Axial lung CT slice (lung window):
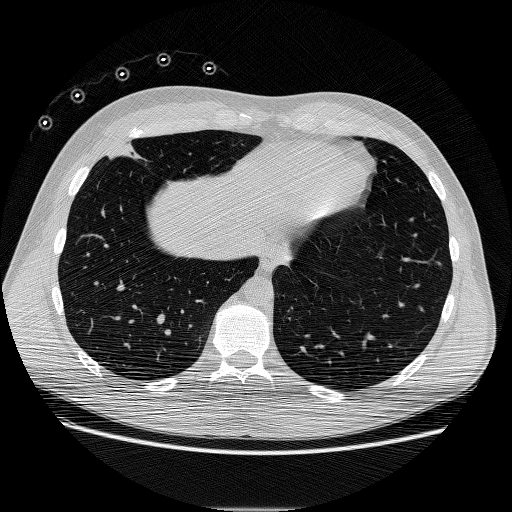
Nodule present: yes
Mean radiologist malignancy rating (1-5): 4.75